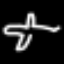
Label: airplane